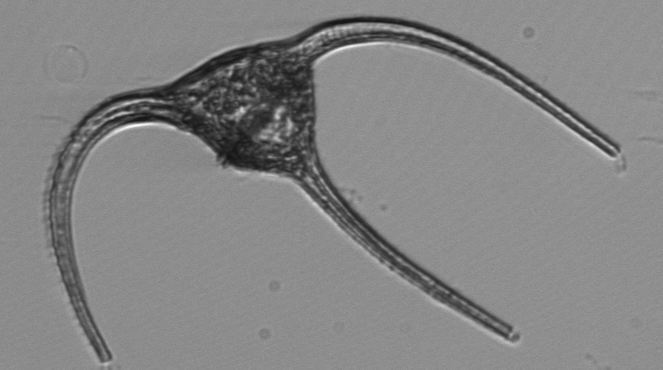
Label: Tripos